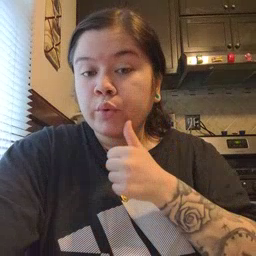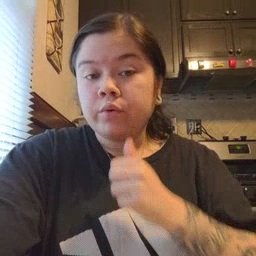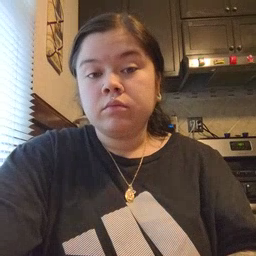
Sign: girl